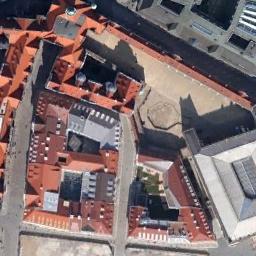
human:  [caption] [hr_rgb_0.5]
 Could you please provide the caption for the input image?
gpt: The orange palace has some courtyards and a white palace .

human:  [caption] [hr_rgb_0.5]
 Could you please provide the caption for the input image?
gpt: There are four trapezoidal lawns in front of the palace .

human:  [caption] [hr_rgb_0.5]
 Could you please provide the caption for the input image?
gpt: There are many buildings in the palace .

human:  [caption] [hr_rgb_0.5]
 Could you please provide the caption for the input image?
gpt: The palace is on the open place next to some buildings .

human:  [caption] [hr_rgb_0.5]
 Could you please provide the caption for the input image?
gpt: There are red buildings and red walls in the palace .